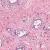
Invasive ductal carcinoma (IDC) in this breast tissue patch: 0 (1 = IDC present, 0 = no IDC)